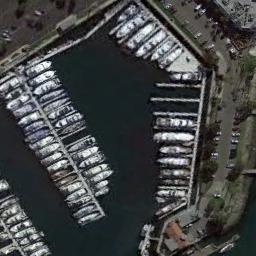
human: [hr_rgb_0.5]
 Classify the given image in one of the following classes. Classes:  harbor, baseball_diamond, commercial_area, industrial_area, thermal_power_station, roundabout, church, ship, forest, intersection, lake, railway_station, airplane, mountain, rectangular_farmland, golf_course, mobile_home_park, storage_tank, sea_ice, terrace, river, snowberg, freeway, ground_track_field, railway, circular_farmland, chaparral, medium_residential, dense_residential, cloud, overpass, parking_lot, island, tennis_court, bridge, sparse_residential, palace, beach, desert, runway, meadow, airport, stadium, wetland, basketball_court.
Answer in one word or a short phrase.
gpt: harbor